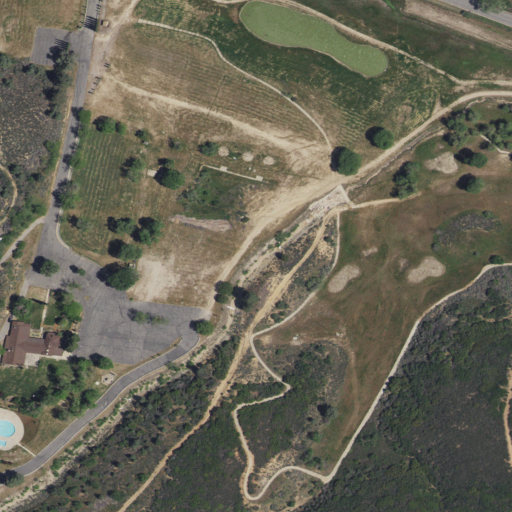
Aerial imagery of valley in California named Burns Canyon containing shrub, grassland, open development, herbaceous wetlands, low intensity development, and medium intensity development